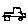
Label: car